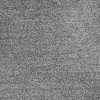
Atmospheric dust classification: dusty